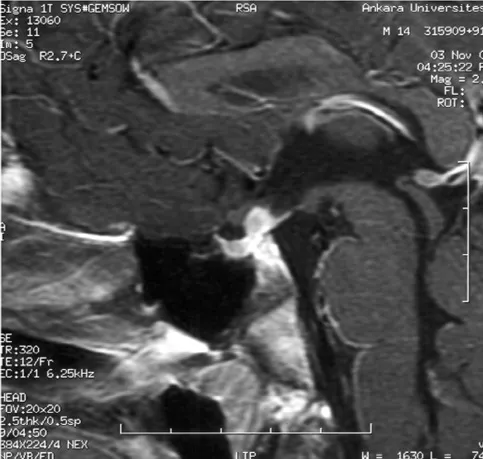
MRI at follow-up: Enlargement of PST from 5 mm to 7 mm.
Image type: radiology (mri)